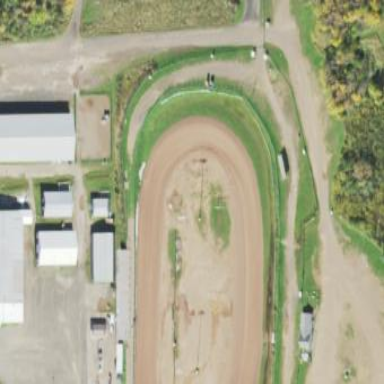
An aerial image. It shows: Raceway for motor sports.